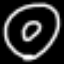
Label: donut